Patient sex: M
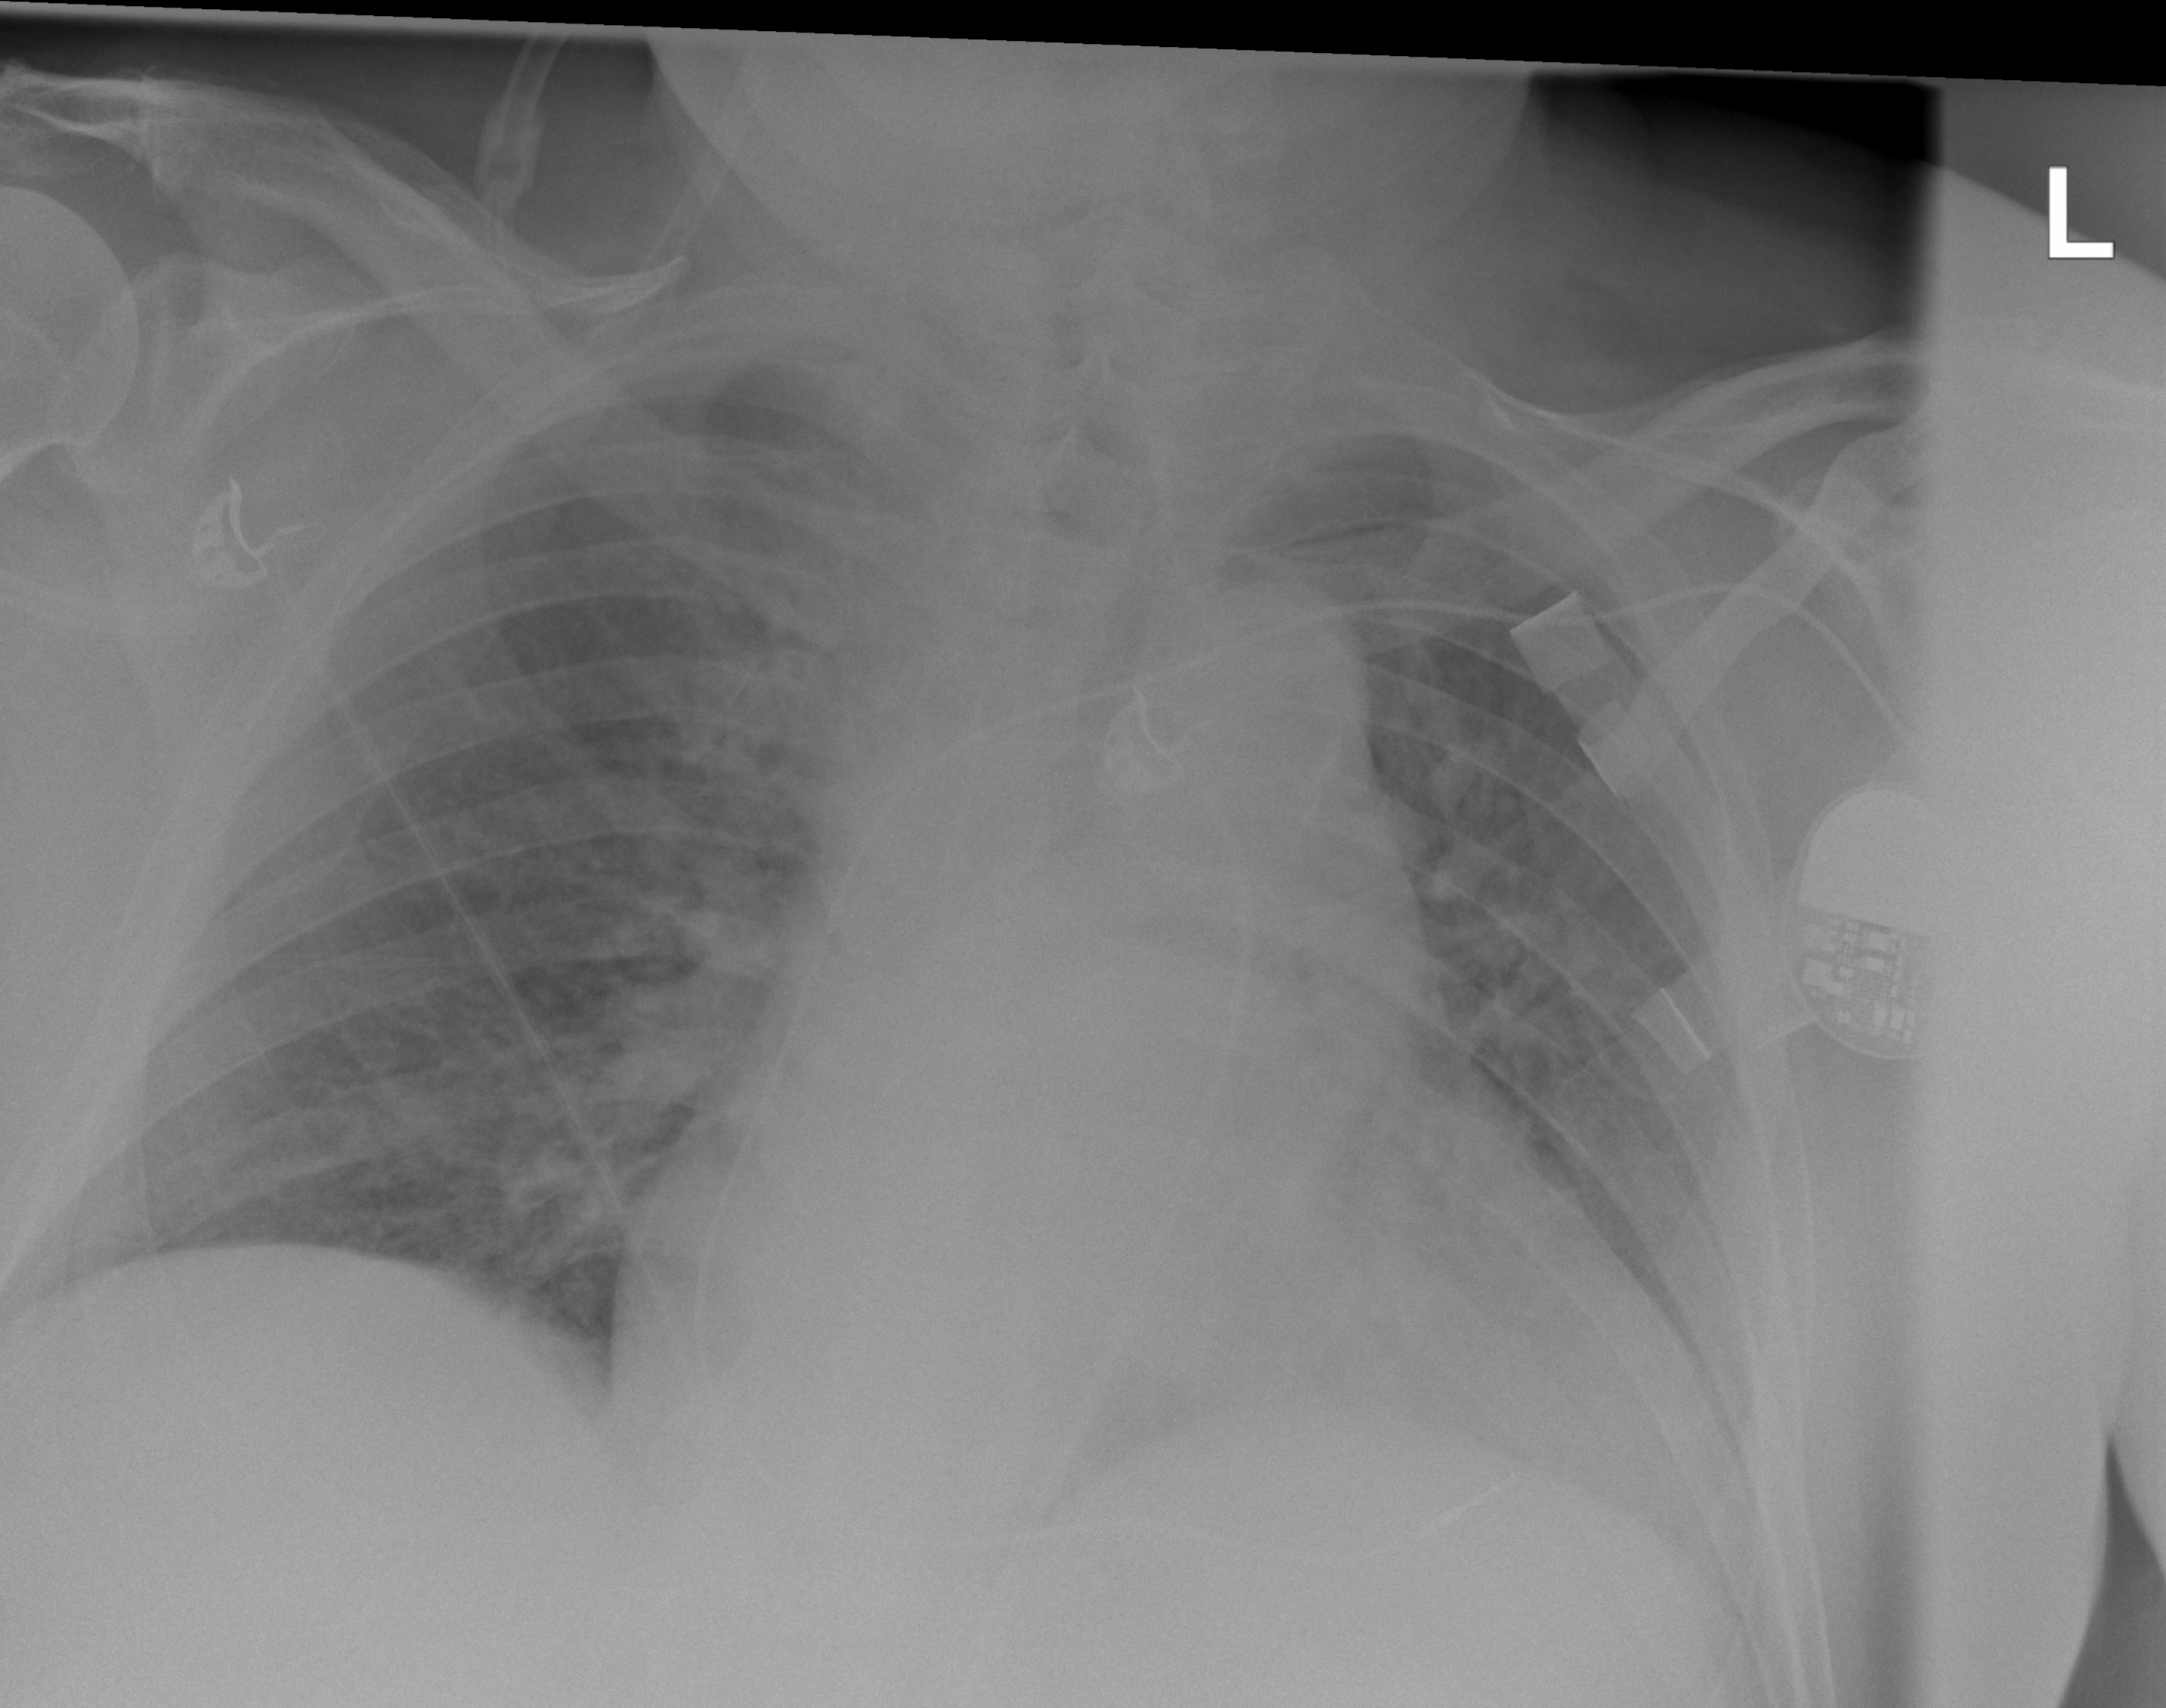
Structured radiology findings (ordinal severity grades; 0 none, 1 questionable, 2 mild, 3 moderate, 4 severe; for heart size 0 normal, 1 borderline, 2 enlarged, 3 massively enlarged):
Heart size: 2
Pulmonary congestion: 2
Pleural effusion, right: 0
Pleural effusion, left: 0
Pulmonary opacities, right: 0
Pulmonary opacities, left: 0
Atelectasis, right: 0
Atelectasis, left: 2